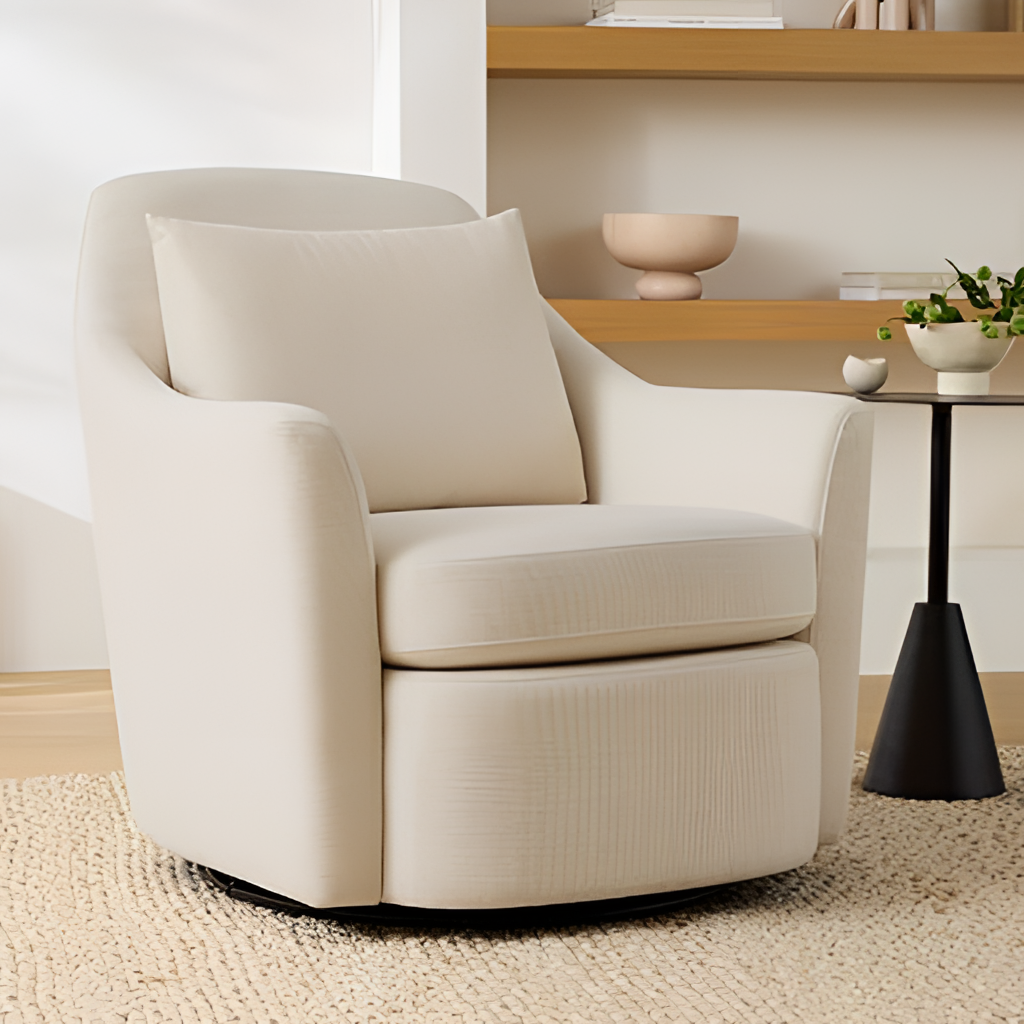
living room, fabric armchair, woven flooring, with textured pattern, cream paint wallpaper, with solid pattern, contemporary